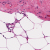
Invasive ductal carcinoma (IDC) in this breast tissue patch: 0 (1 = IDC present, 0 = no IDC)